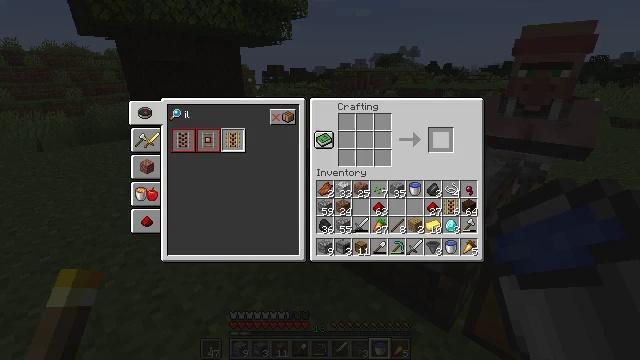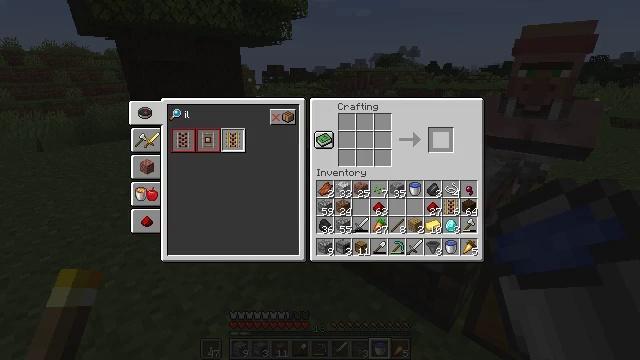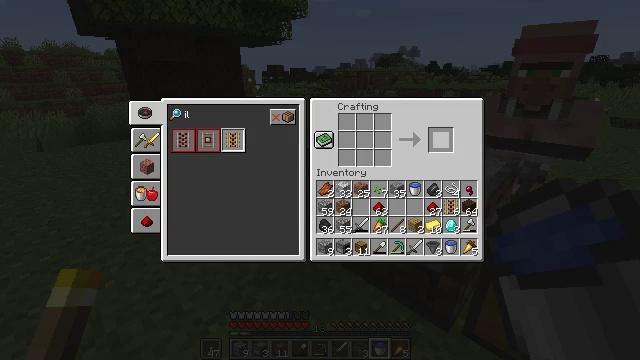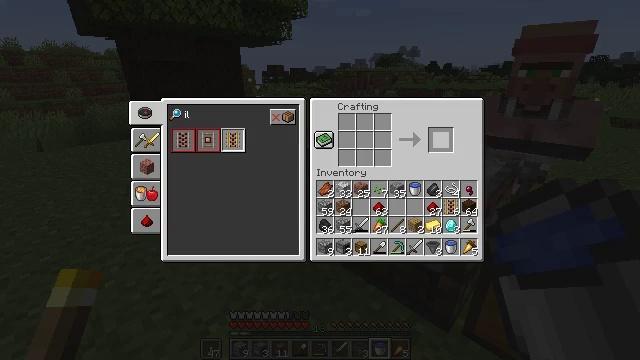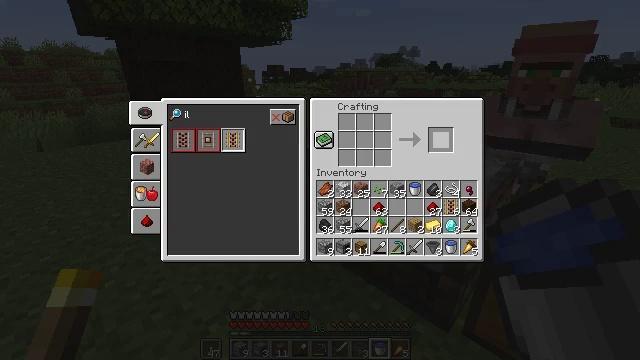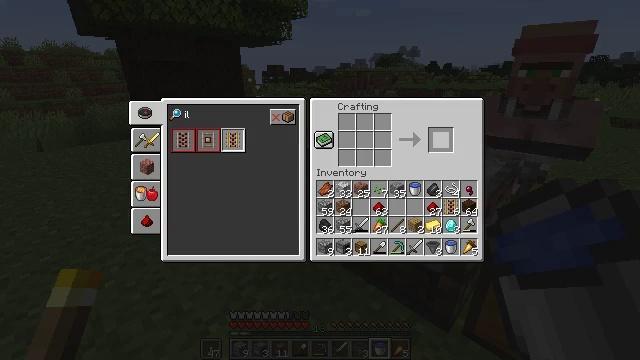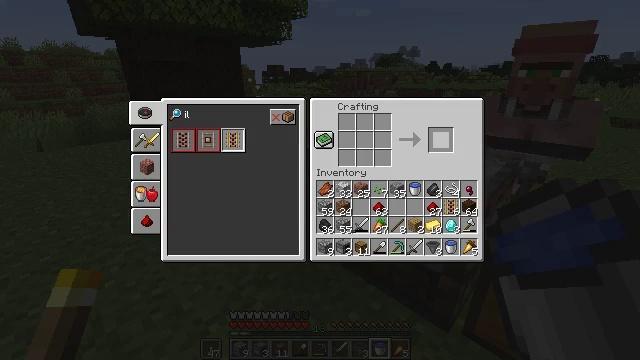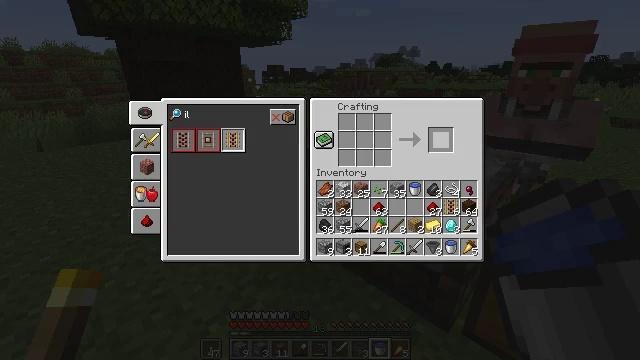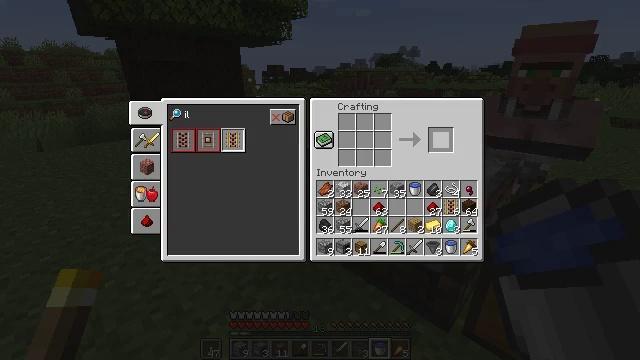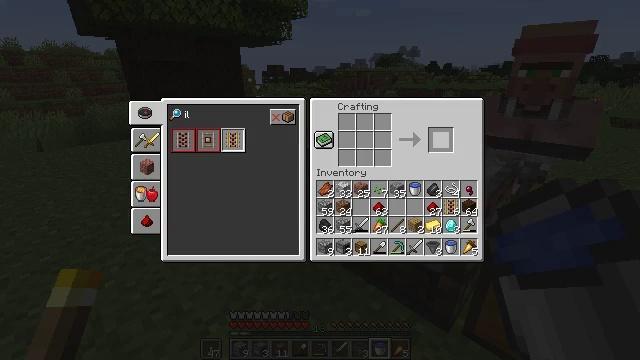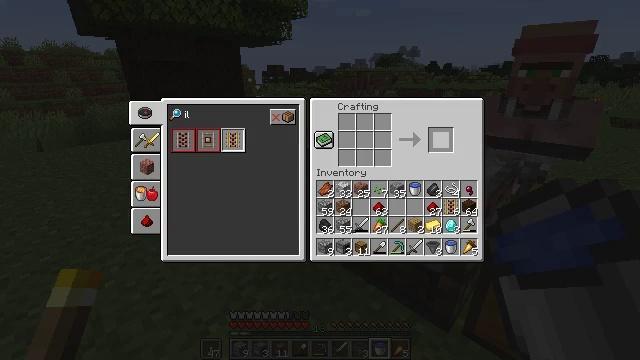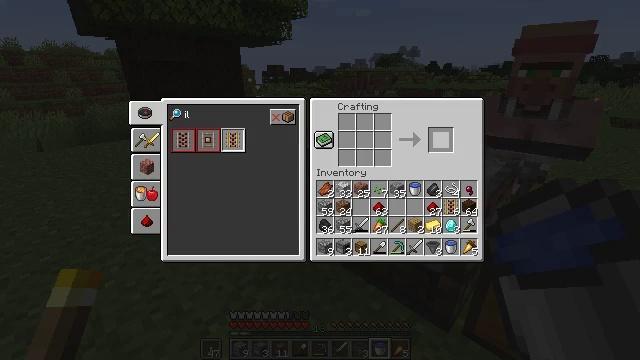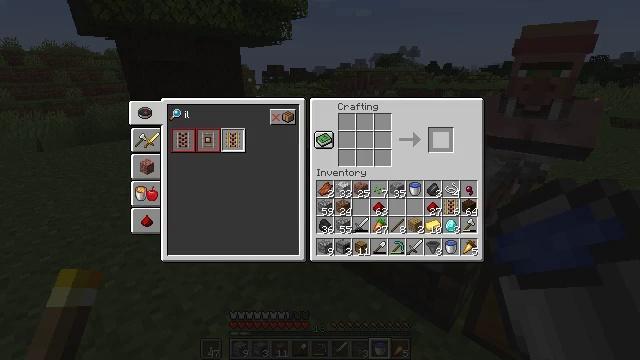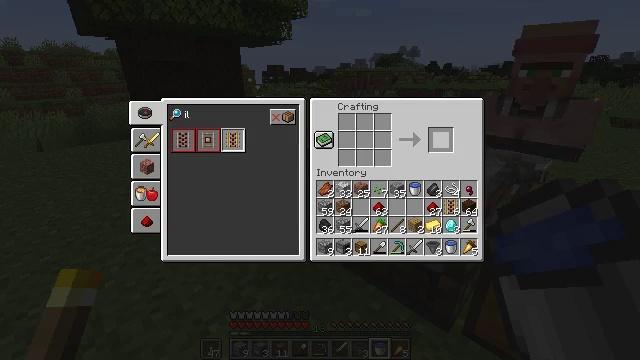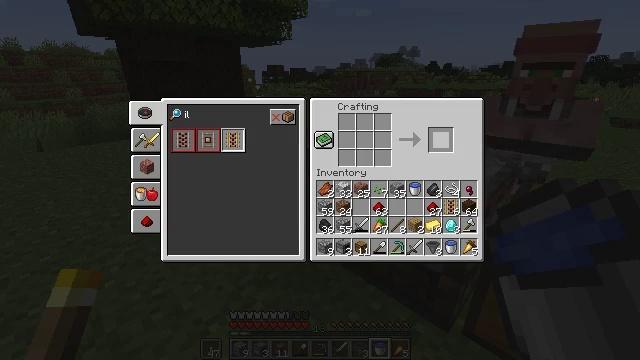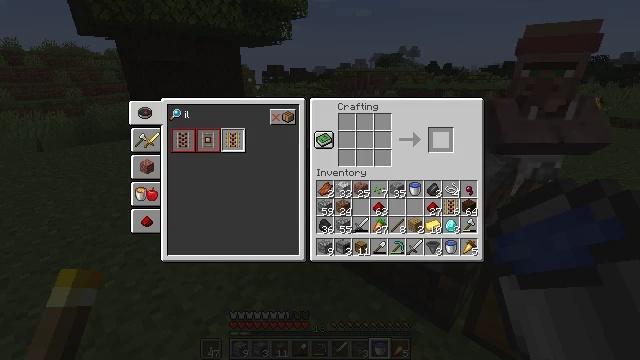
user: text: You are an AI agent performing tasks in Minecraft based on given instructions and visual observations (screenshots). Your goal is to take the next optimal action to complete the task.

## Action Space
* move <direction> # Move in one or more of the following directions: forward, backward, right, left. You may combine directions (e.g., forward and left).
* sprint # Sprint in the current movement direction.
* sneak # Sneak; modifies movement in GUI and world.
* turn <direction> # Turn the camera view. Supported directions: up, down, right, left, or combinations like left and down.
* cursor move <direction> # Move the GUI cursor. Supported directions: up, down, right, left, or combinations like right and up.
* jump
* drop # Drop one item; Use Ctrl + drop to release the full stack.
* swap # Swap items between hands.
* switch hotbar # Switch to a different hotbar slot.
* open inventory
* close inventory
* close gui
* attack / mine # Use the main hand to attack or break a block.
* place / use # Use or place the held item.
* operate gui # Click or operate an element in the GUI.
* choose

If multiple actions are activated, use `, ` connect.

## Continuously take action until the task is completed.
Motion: motion action
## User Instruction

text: Use iron ingots and a stick to craft a rail.
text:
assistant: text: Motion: sneak
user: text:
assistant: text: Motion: sneak
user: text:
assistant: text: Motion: sneak
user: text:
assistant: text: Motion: sneak
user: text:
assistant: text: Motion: sneak
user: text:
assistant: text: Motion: sneak
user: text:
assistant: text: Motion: sneak
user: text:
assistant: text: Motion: sneak
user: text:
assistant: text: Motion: no_op
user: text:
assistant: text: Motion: no_op
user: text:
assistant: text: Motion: no_op
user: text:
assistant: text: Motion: no_op
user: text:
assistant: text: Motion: no_op
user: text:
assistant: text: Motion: no_op
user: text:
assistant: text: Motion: no_op
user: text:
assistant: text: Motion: no_op
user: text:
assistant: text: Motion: turn left
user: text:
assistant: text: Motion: turn left
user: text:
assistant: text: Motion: turn left
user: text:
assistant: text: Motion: turn left
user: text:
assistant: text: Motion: turn left
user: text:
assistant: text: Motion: turn left
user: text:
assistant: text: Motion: turn left
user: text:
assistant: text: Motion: no_op
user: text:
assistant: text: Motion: no_op
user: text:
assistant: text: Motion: no_op
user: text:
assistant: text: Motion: no_op
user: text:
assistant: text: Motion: no_op
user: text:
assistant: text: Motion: turn left
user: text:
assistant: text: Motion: turn left and up